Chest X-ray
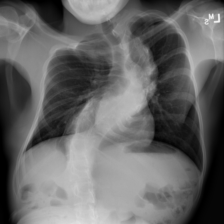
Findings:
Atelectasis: negative
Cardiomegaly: negative
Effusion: negative
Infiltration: negative
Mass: negative
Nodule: negative
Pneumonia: negative
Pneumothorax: negative
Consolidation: negative
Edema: negative
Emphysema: negative
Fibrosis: negative
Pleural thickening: negative
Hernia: negative